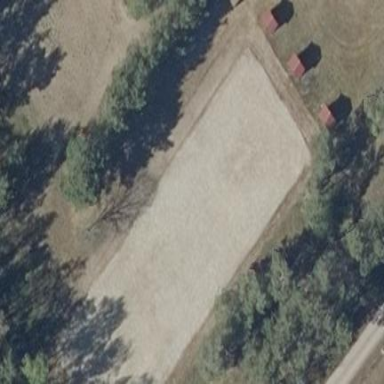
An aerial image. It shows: Equestrian sports pitch with fine gravel surface.